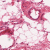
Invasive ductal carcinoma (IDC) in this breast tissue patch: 0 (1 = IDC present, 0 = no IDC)